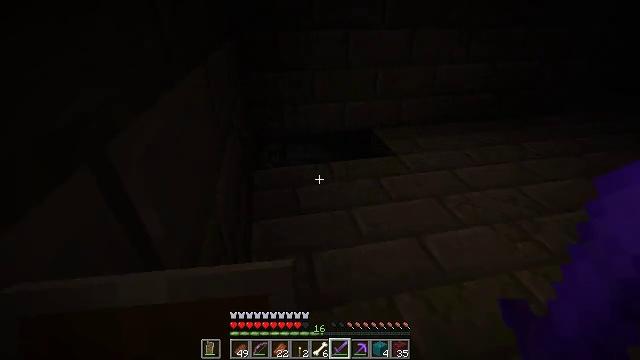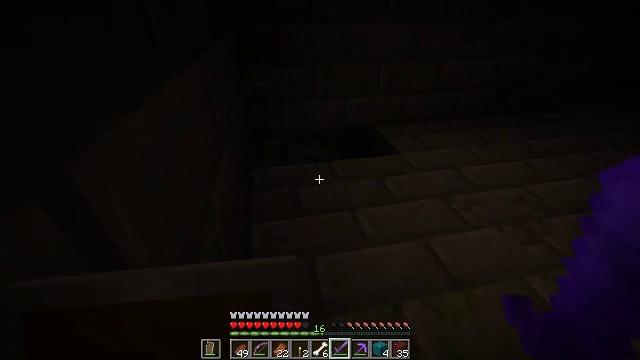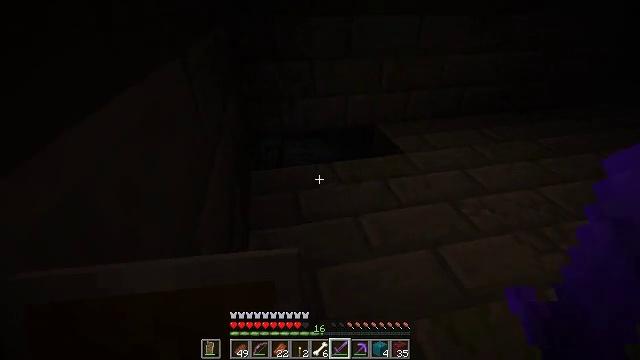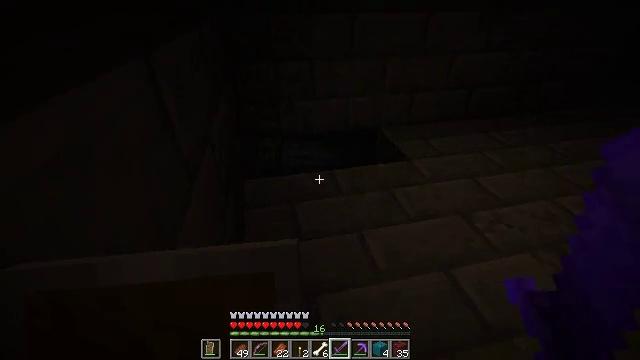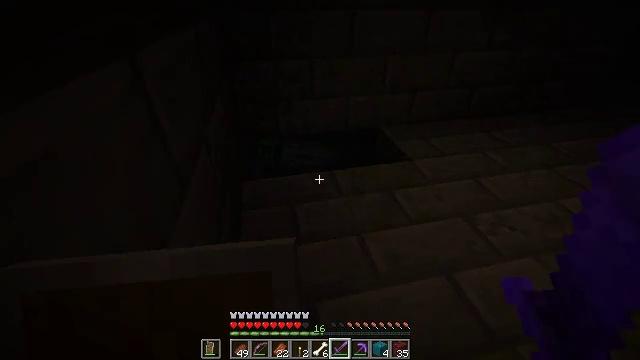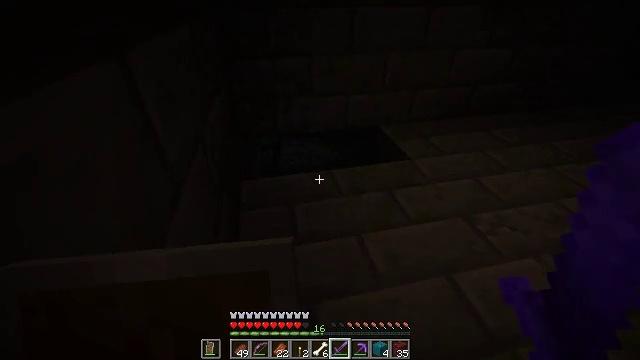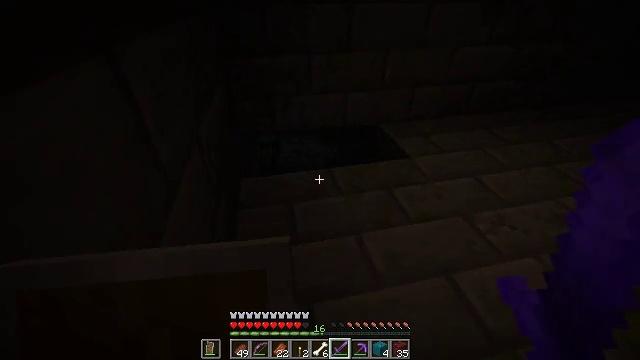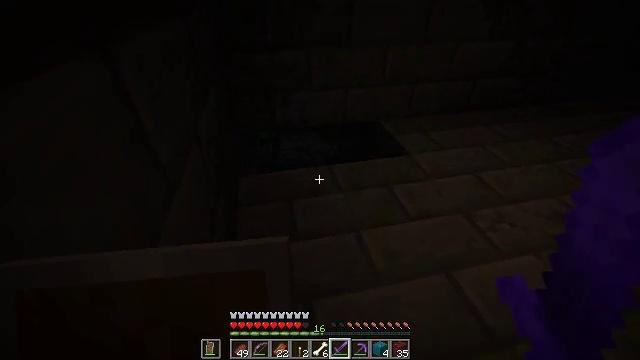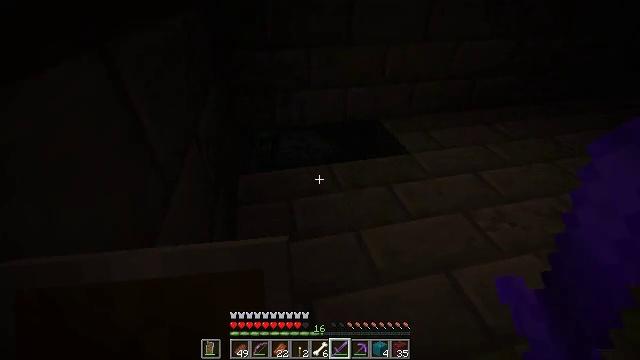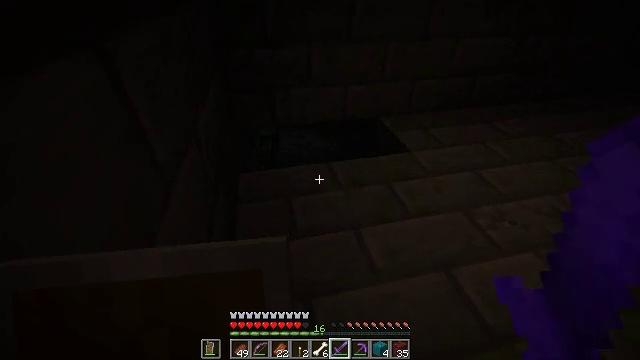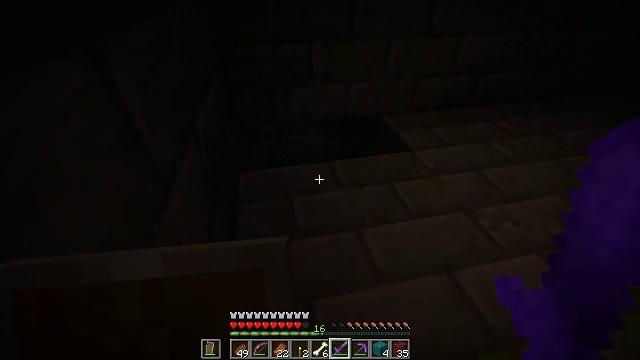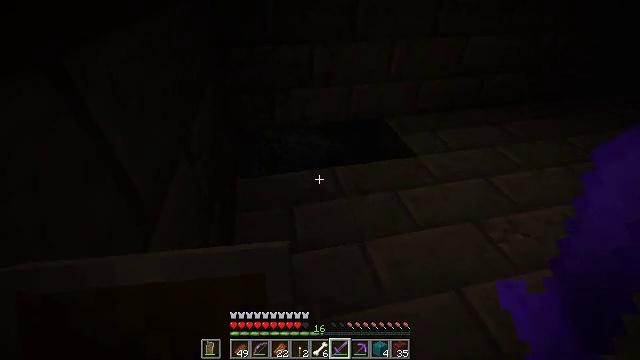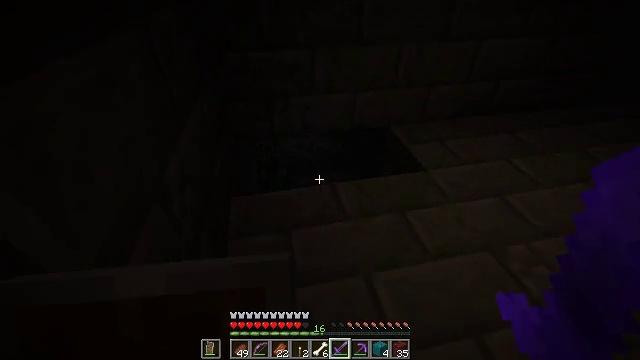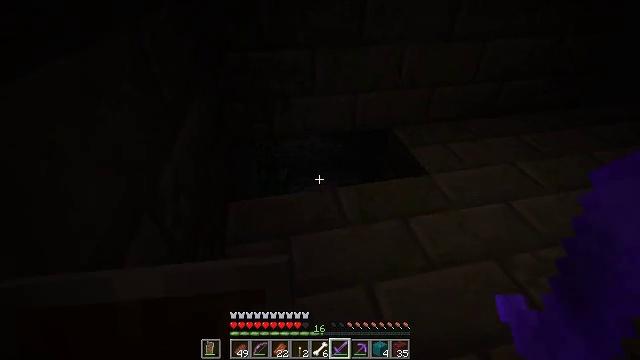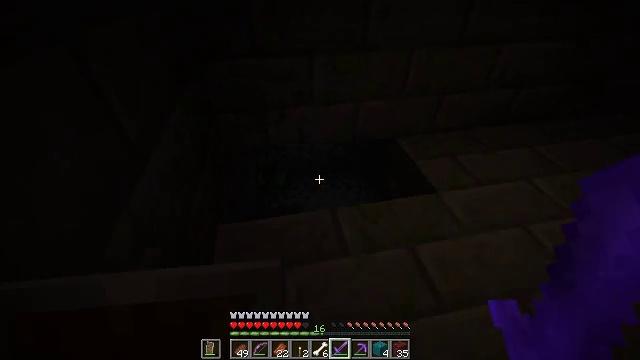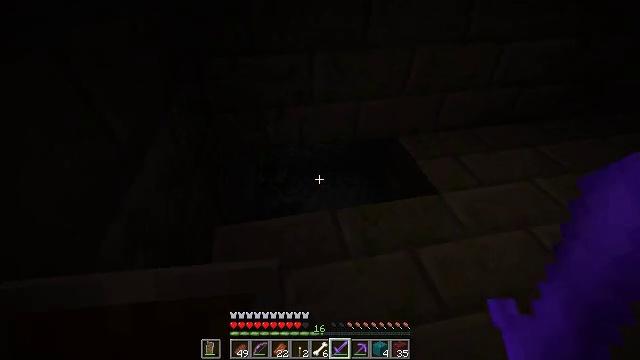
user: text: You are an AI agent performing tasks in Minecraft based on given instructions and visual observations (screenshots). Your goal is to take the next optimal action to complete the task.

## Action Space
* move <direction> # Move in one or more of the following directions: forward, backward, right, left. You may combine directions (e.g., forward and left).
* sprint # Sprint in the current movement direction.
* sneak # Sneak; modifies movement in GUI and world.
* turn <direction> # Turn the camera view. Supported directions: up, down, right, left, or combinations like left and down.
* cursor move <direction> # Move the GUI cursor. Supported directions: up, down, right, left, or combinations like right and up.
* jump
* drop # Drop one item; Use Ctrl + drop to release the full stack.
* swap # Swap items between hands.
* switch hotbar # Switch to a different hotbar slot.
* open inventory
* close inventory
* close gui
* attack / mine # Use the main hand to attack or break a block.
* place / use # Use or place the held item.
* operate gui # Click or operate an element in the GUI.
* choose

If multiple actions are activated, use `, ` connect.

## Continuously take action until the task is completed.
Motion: motion action
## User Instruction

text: Mine the iron door to remove it.
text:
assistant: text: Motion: move forward, turn down
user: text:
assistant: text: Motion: move forward, turn down
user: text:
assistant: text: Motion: no_op
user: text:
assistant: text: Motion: no_op
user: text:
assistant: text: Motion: no_op
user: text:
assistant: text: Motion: no_op
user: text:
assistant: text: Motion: no_op
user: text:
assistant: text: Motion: no_op
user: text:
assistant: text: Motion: no_op
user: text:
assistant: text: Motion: move forward
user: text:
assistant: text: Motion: move forward
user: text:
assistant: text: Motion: move forward
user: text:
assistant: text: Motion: move forward
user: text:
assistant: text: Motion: move forward
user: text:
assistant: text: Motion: move forward
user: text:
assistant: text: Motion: no_op
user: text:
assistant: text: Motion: turn down
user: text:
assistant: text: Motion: turn down
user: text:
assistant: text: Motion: turn down
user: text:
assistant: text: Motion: no_op
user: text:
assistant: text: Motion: no_op
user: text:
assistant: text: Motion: no_op
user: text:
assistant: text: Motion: no_op
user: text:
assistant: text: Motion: no_op
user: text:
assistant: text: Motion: no_op
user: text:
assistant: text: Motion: no_op
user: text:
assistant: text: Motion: no_op
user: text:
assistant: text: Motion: no_op
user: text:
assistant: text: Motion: no_op
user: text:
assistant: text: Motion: no_op